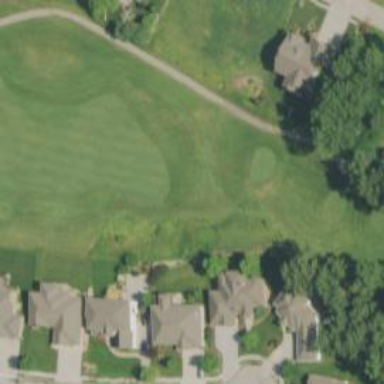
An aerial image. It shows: View of golf hole.